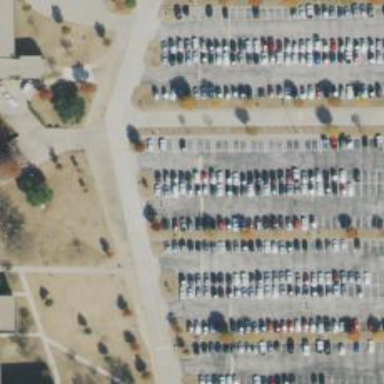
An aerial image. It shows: Parking space is available.